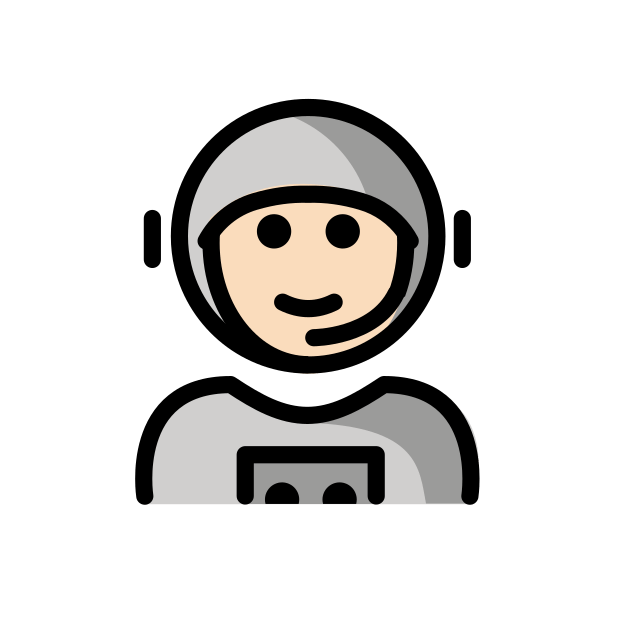
man astronaut: light skin tone